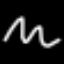
Label: squiggle